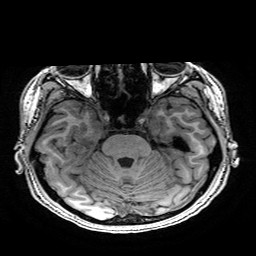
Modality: T1w
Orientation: coronal
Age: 19
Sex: female
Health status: healthy
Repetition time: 2.53 s
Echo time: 0.0034 s